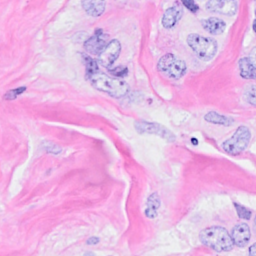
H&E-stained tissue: Breast